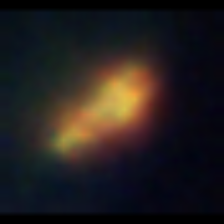
Taxon: Pennate
Group: Diatoms